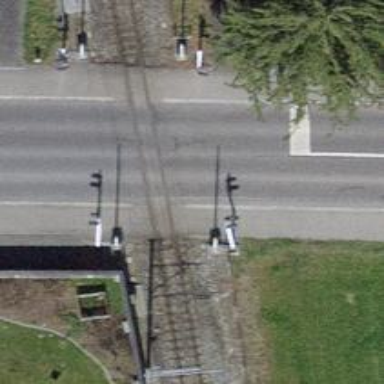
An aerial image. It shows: Level crossing along the railway.